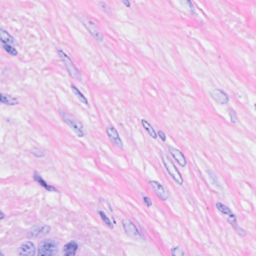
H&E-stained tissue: Breast